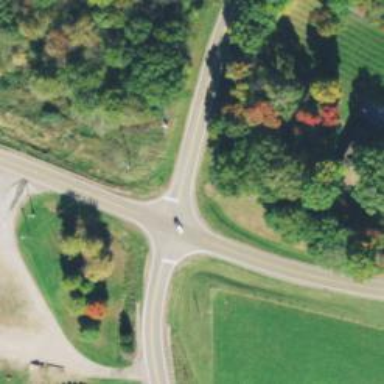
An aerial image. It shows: Stop road.